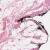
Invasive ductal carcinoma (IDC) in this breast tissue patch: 0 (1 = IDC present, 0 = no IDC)